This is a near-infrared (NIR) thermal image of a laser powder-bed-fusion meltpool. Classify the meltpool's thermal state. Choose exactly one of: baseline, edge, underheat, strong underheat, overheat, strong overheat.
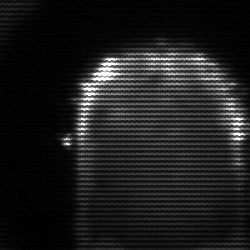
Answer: baseline